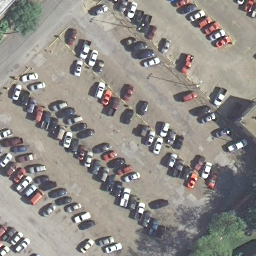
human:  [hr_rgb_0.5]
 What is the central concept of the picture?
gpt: parking lot